Field crop: tomato
Growth stage: 1
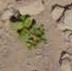
Species: portulaca